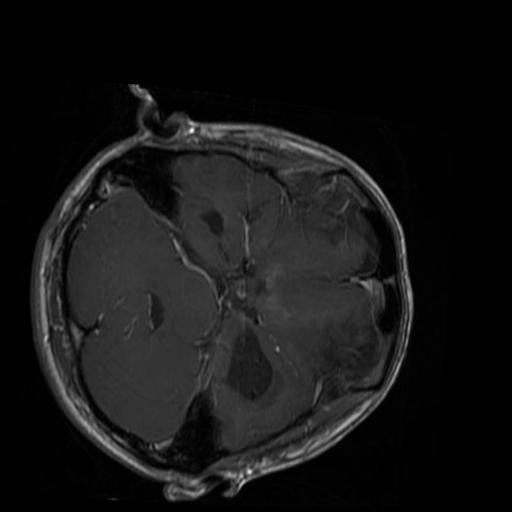
Label: brain_glioma